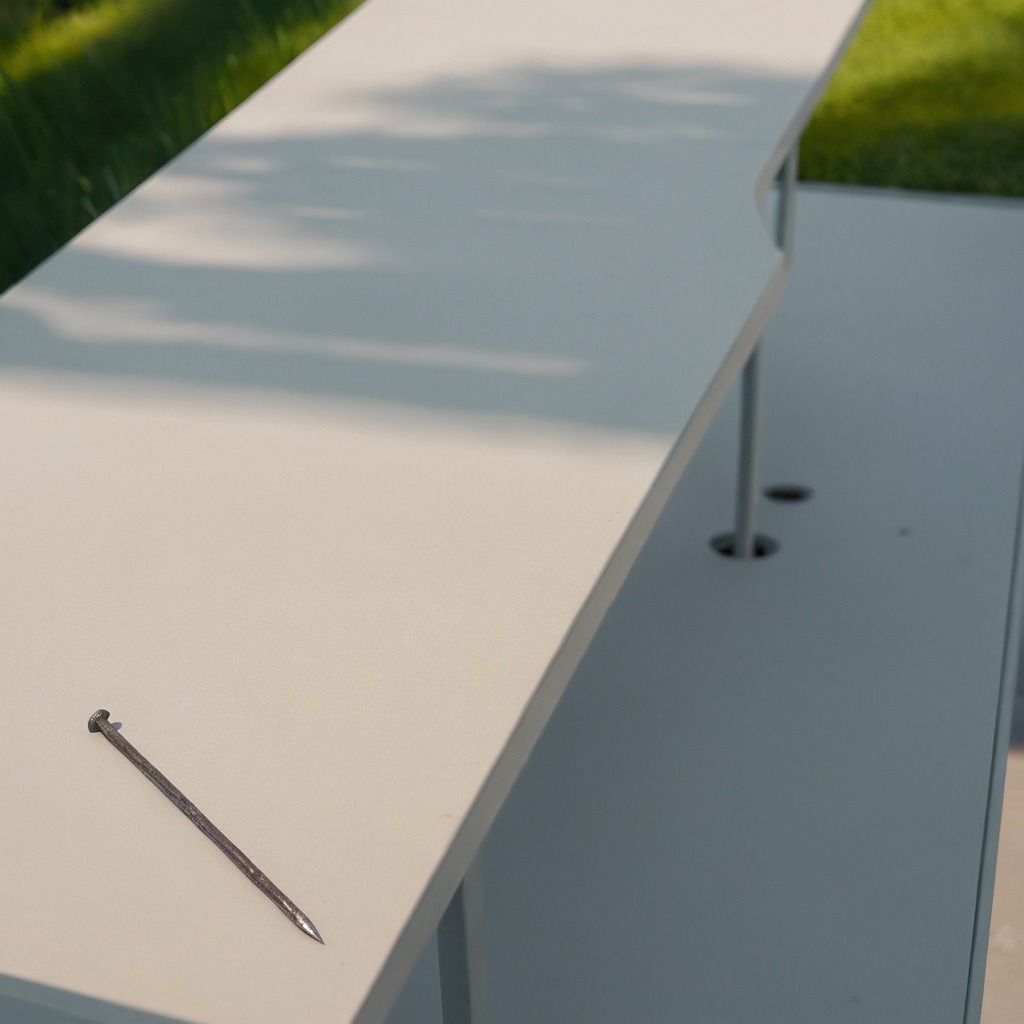
An iron nail is lying on a clean utility table in a temporary outdoor tool station.